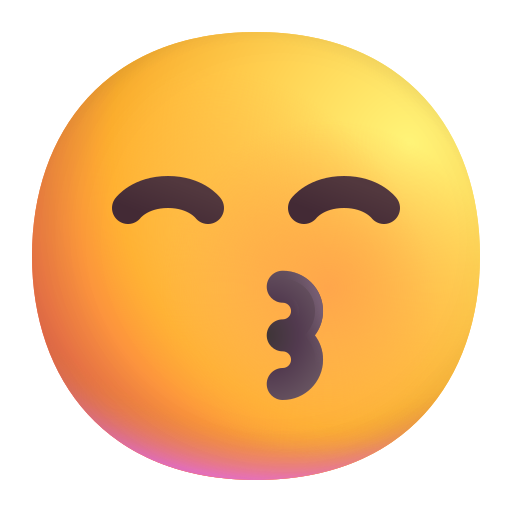
kissing face with smiling eyes color